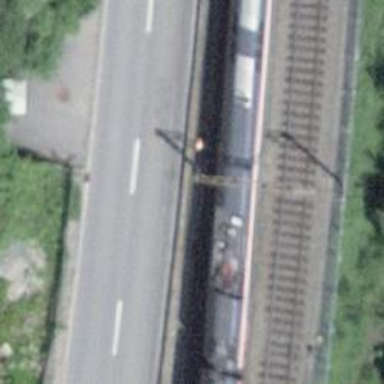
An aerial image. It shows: Railway switch.